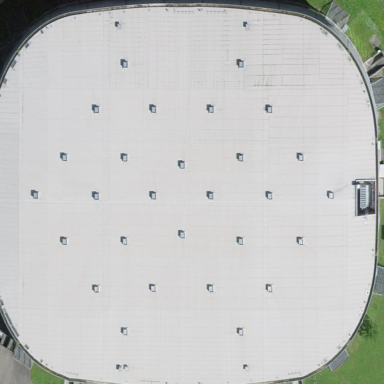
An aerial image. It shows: Stadium suitable for hockey and skating activities.